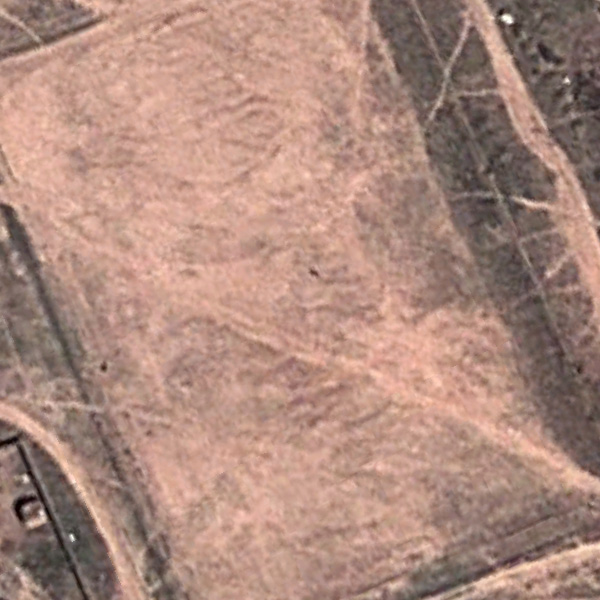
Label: BareLand